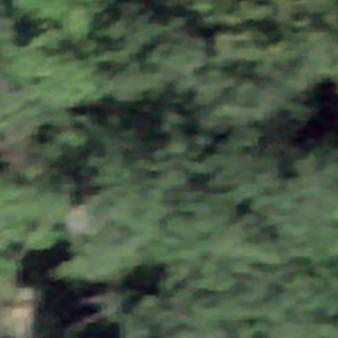
Label: other